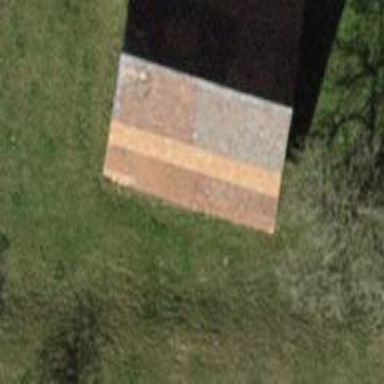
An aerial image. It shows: Shed.